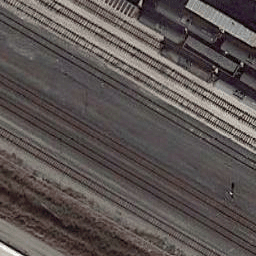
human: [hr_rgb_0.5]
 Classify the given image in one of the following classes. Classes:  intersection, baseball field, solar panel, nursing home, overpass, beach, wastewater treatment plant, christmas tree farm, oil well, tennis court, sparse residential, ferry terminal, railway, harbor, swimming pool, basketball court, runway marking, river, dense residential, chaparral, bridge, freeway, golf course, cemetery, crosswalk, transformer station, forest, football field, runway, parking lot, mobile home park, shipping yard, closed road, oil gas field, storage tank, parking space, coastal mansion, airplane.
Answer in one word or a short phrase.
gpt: railway